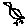
Label: bird